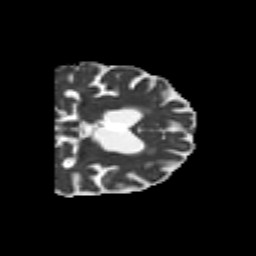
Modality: MD
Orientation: coronal
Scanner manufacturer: siemens
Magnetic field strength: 3 T
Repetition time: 6.8 s
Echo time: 0.093 s